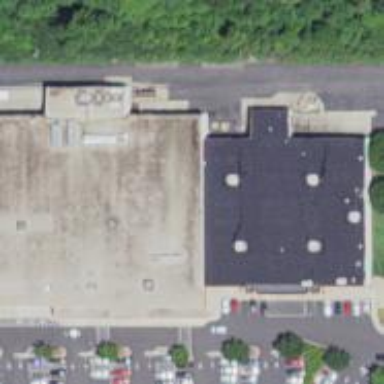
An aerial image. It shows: Retail building.